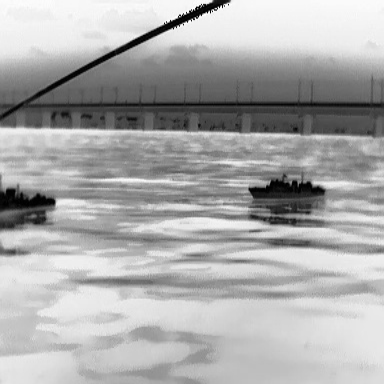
There are two warships in the infrared image.